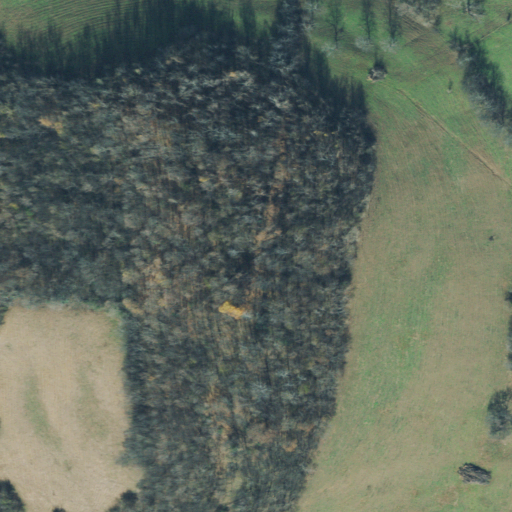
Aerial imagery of mountain in Tennessee named McCrady Hill containing deciduous forest and pasture